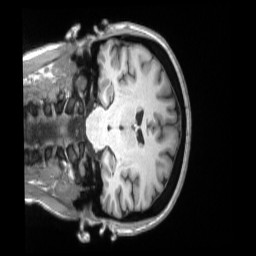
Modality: T1w
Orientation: coronal
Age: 51
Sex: female
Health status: ill
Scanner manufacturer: siemens
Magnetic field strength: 3 T
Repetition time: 2.2 s
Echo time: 0.00157 s